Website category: sports
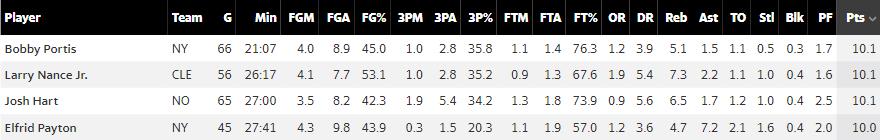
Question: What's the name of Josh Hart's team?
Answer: NO

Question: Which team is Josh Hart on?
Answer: NO

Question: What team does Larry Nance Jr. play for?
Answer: CLE

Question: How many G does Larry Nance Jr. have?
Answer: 56

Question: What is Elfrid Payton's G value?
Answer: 45

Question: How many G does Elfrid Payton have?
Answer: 45

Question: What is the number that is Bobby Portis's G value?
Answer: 66

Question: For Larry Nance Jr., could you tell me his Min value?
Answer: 26:17

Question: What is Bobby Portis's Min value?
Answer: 21:07

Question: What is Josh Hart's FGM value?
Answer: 3.5

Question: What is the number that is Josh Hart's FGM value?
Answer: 3.5

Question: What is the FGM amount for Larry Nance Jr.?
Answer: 4.1

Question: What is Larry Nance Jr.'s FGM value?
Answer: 4.1

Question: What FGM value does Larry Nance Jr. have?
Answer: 4.1

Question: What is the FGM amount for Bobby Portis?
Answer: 4.0

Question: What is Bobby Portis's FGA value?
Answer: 8.9

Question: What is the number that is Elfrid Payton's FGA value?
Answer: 9.8

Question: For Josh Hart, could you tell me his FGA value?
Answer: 8.2

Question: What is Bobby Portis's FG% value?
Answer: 45.0

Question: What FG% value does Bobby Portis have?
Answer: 45.0

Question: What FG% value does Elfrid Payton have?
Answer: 43.9

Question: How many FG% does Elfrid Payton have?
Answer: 43.9

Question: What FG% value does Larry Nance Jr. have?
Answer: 53.1

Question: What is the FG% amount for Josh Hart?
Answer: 42.3

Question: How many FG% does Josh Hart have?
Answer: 42.3

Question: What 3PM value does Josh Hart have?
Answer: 1.9

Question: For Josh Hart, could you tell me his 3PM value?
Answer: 1.9

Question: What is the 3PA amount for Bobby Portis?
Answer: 2.8

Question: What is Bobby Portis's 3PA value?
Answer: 2.8

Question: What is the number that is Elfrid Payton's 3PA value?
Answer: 1.5

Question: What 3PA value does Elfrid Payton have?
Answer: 1.5

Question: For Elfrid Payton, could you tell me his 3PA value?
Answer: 1.5

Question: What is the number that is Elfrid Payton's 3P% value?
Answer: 20.3

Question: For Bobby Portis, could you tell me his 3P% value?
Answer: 35.8

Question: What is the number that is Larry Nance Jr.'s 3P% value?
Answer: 35.2

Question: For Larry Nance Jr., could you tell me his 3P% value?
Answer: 35.2

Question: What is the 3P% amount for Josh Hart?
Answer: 34.2

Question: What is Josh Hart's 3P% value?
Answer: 34.2

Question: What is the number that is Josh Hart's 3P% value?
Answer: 34.2

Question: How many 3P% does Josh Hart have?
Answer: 34.2

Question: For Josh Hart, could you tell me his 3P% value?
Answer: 34.2

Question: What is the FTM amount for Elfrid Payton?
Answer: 1.1

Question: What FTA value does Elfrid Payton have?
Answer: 1.9

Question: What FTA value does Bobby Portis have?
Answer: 1.4

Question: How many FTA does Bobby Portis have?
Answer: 1.4

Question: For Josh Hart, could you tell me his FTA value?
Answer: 1.8

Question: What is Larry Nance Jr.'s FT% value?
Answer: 67.6

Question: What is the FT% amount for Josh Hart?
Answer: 73.9

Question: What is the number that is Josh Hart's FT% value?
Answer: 73.9

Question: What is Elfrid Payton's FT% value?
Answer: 57.0

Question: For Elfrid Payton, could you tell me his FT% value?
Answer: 57.0

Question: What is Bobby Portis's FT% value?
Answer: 76.3

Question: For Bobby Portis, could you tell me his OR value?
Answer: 1.2

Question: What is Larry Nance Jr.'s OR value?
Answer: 1.9

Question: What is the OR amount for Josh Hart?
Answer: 0.9

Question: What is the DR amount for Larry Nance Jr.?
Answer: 5.4

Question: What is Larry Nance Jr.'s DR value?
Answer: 5.4

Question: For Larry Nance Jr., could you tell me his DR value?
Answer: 5.4

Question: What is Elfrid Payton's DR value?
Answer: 3.6

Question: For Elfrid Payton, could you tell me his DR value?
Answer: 3.6

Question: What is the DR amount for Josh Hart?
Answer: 5.6

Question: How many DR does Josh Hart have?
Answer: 5.6

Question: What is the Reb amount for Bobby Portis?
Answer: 5.1

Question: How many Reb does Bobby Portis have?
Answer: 5.1